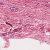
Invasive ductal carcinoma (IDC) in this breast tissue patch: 0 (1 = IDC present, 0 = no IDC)